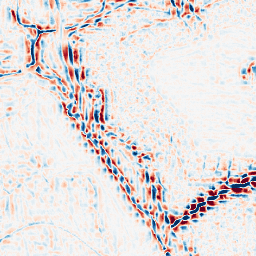
Category: wavelet
Decomposition family: wavelet_reverse_biorthogonal
Decomposition parameters: wavelet: rbio4.4
level: 3
Upsampling method: sinc_blackman
Upsampling parameters: scale: 4
kernel_size: 8
Upsampling scale: 4